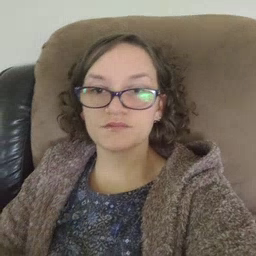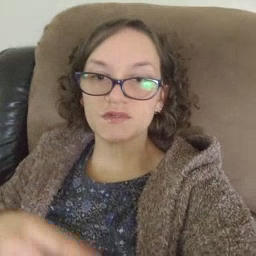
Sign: say